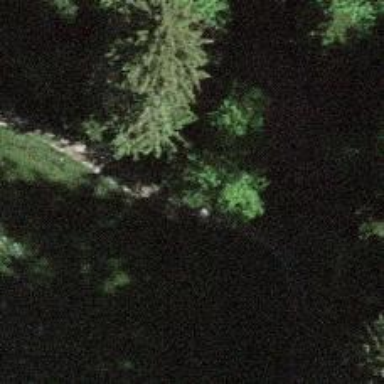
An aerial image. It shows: Grassy path.